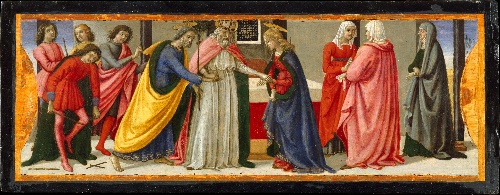
Title: The Marriage of the Virgin
Artist: Davide Ghirlandaio (David Bigordi)
Artist bio: Italian, Florence 1452–1525 Florence
Date: ca. 1479
Object type: Painting, predella panel
Classification: Paintings
Medium: Tempera and gold on wood
Dimensions: 6 1/4 x 16 1/4 in. (15.9 x 41.3 cm)
Department: European Paintings
Credit line: Francis L. Leland Fund, 1913
Accession year: 1913
Repository: Metropolitan Museum of Art, New York, NY
Tags: Men|Women|Virgin Mary